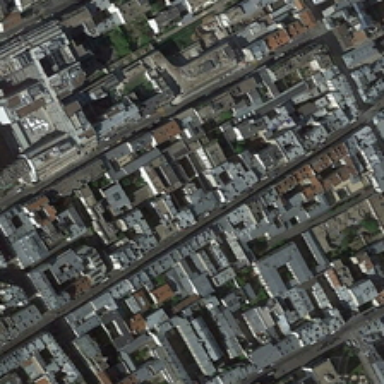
Many crowded buildings and some green trees are in a dense residential area .